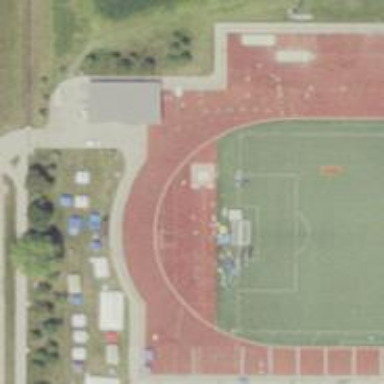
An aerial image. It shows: Athletic track located in leisure land area.